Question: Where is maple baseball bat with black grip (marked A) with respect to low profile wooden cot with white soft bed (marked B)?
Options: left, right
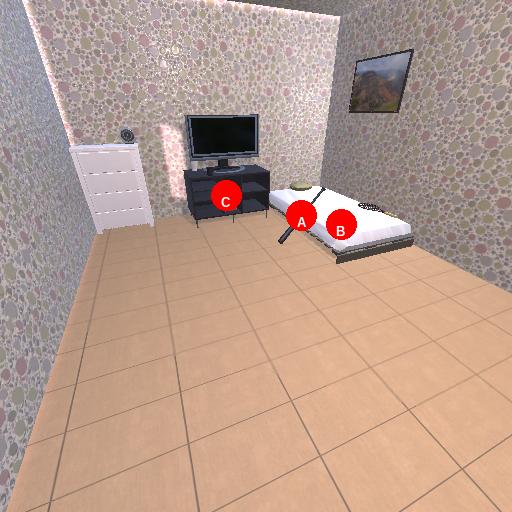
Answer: left